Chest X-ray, AP view. Patient: 24 years old, sex F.
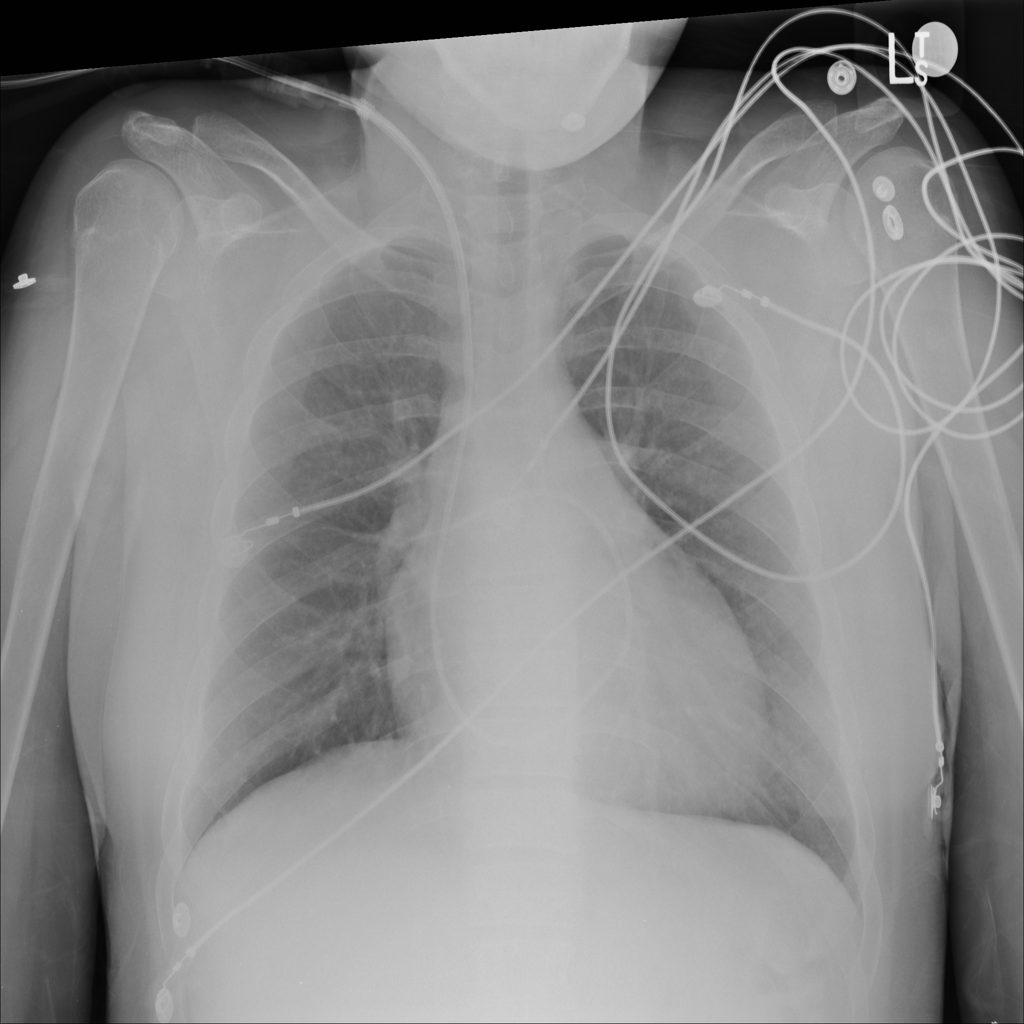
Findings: No Finding